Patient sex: M
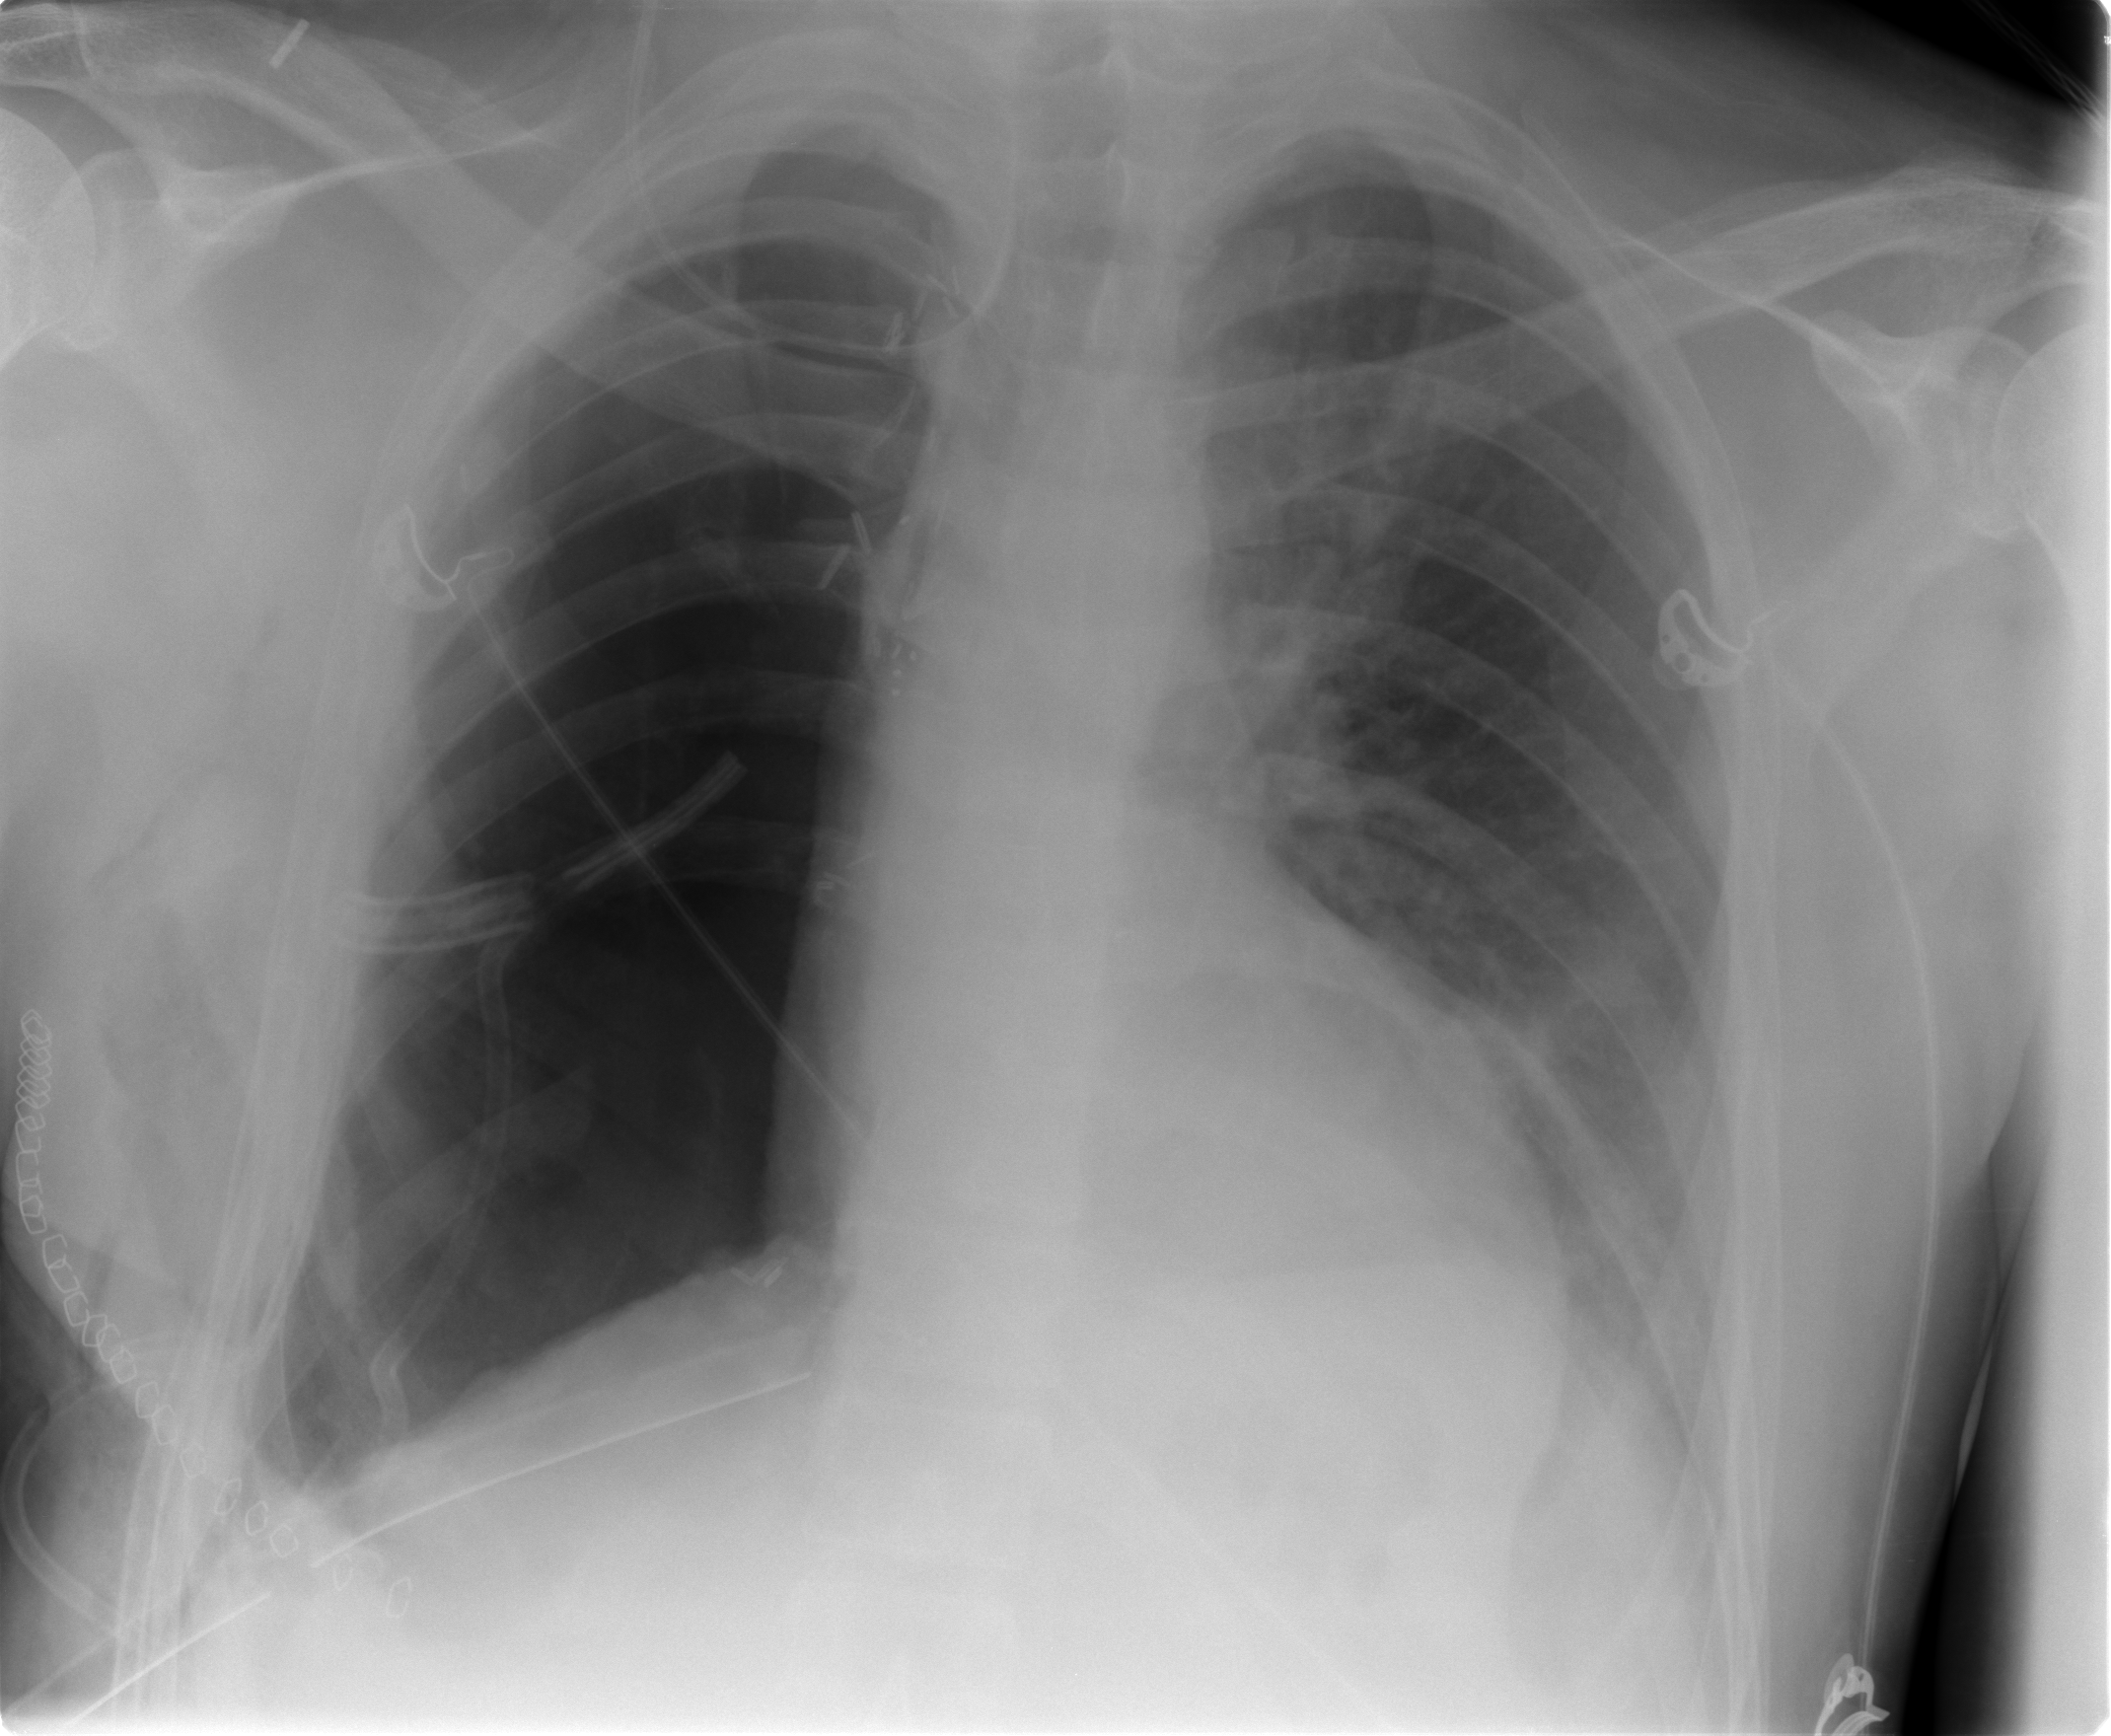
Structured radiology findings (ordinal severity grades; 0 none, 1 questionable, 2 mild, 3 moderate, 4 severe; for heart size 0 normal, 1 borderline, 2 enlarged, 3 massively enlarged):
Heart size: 0
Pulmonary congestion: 1
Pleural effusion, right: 0
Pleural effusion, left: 0
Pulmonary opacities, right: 0
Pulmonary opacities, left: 0
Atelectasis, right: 0
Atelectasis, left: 1